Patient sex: F
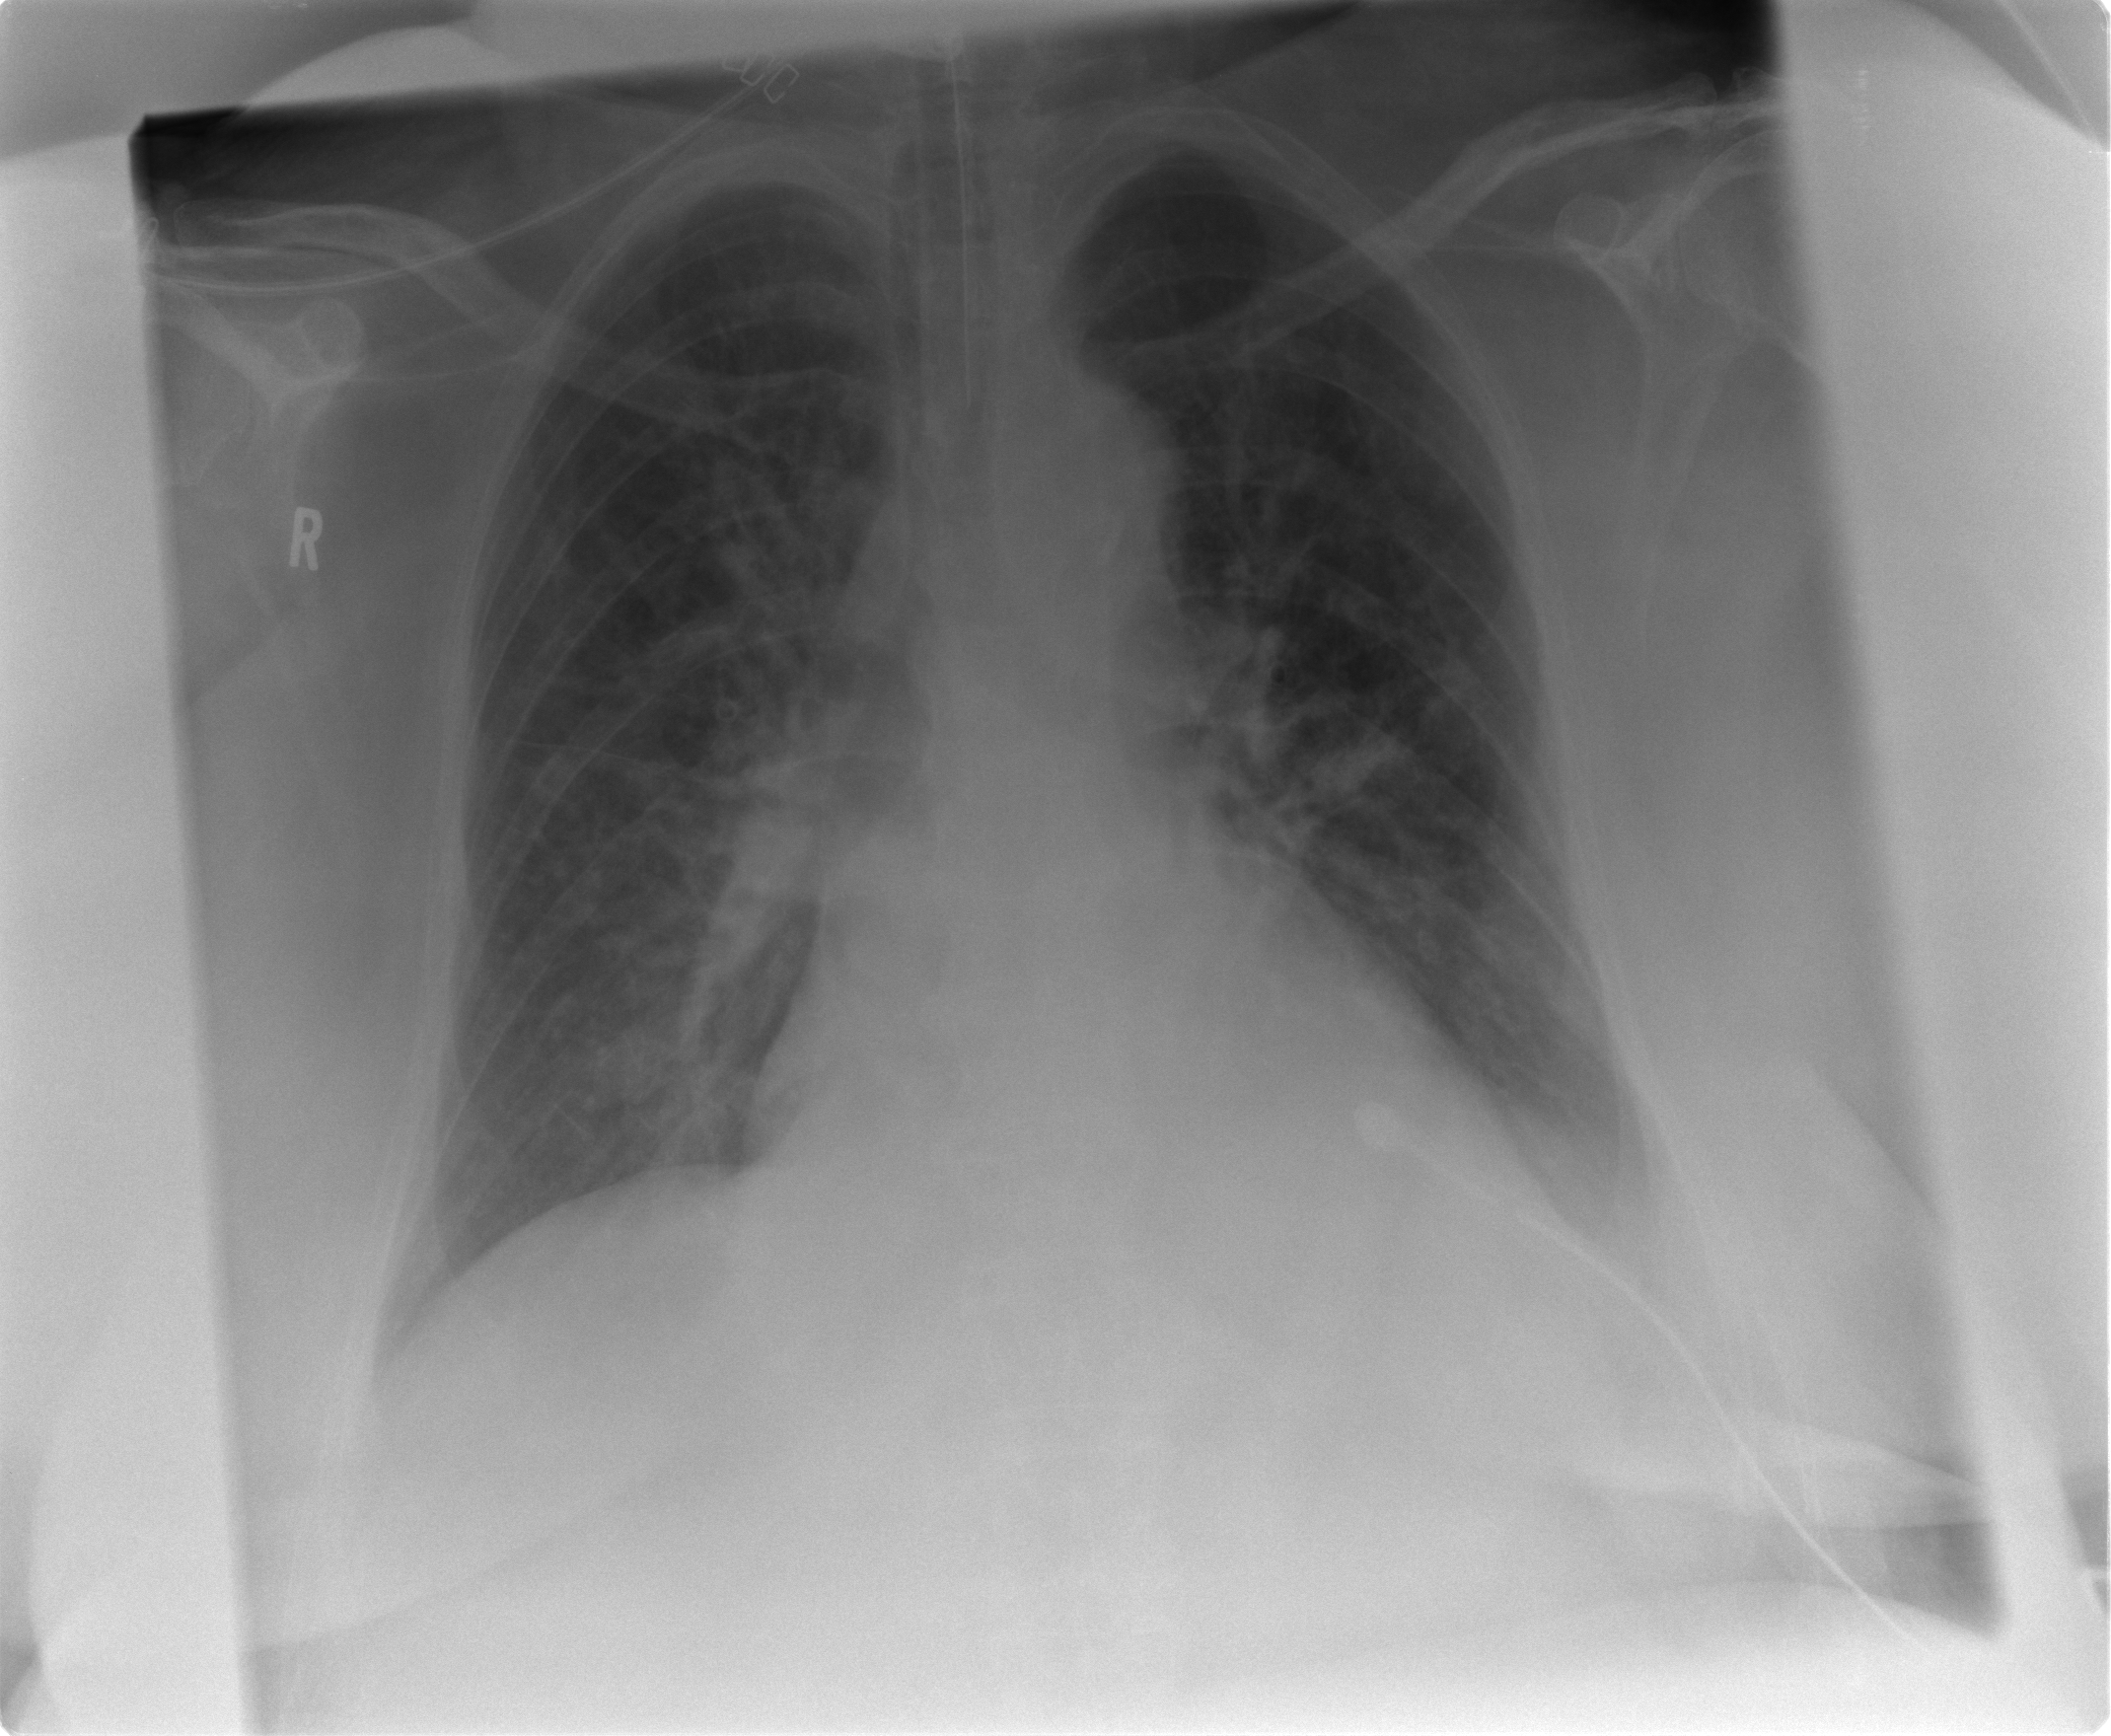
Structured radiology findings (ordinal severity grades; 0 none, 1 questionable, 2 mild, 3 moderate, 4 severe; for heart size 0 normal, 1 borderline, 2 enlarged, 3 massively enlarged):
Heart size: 2
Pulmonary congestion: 2
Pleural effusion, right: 2
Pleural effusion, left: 2
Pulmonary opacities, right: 0
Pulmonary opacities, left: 0
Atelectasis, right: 2
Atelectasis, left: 2